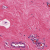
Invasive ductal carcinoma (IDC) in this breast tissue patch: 0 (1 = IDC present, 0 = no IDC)